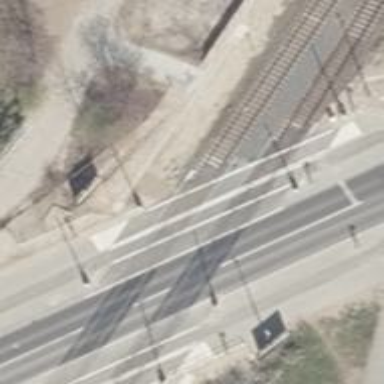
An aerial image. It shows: Full barrier at railway crossing.